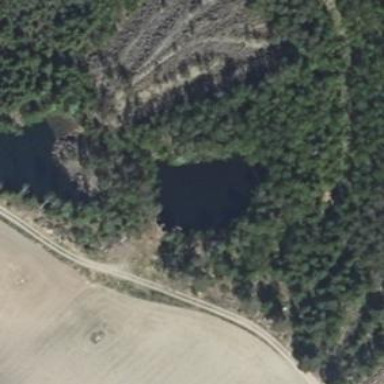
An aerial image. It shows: Pond surrounded by natural water.